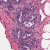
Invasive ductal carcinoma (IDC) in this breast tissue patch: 0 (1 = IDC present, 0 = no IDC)